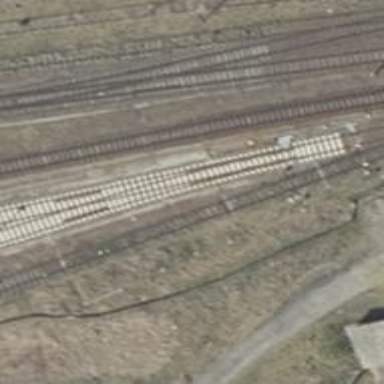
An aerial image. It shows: Railway switch with the turnout on the left side.